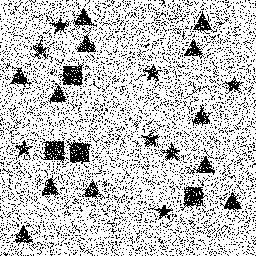
Squares: 4
Triangles: 12
Stars: 8
Total shapes: 24